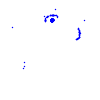
Particle: electron